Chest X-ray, PA view. Patient: 66 years old, sex M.
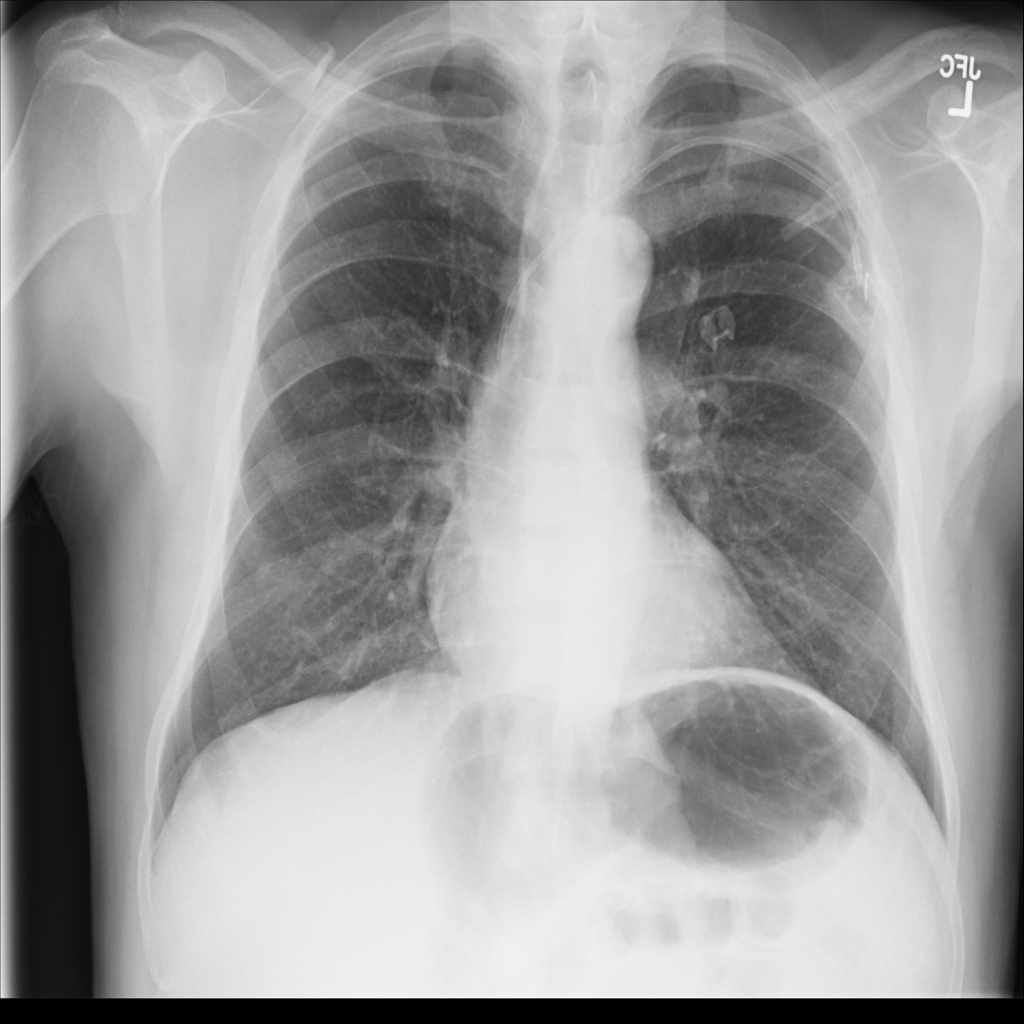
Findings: No Finding